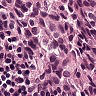
Metastatic tissue present: yes